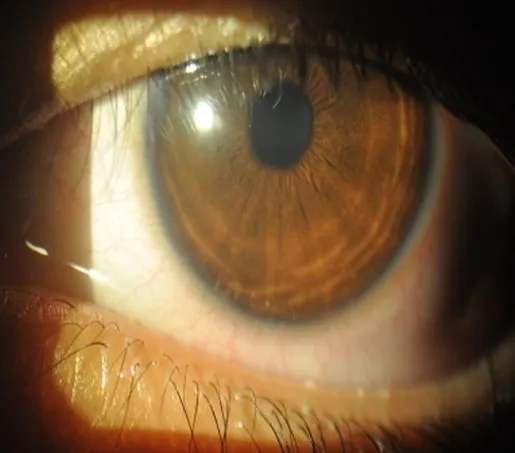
Slit lamp photo after treatment.
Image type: ophthalmic_imaging (slit_lamp_photograph)